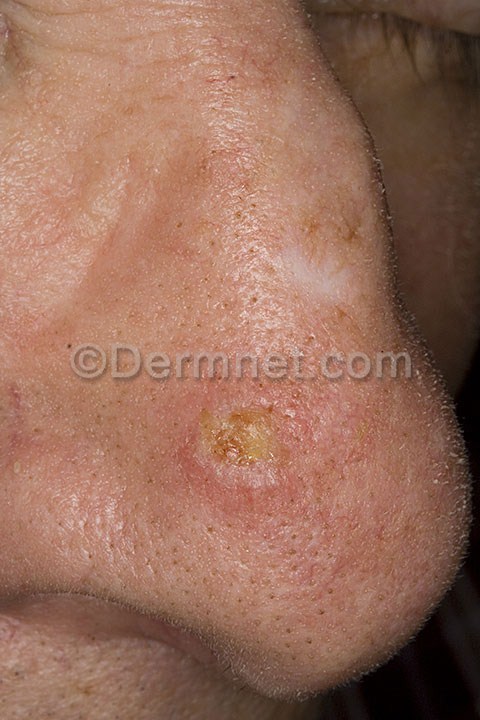
Disease: Actinic Keratosis Basal Cell Carcinoma and other Malignant Lesions